Interaction volume radius: 5 \u00c5
Interaction volume height: 15 \u00c5
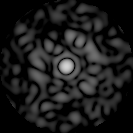
Disorder parameter: 0.8815